Aerial crown-view tile of a tropical tree (Barro Colorado Island, Panama), acquired 20250512:
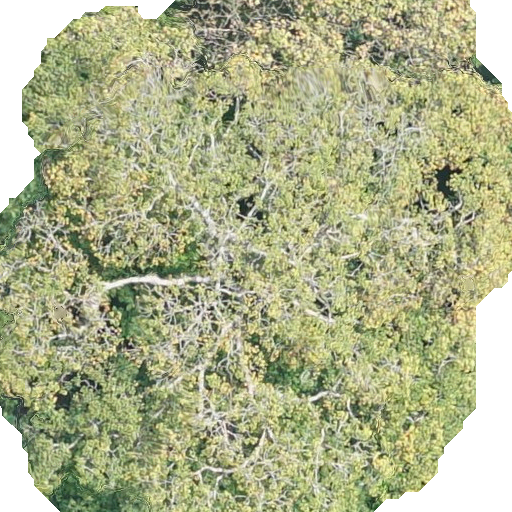
Species: Sterculia apetala
GBIF accepted scientific name: Sterculia apetala
Crown area: 397.116 m²